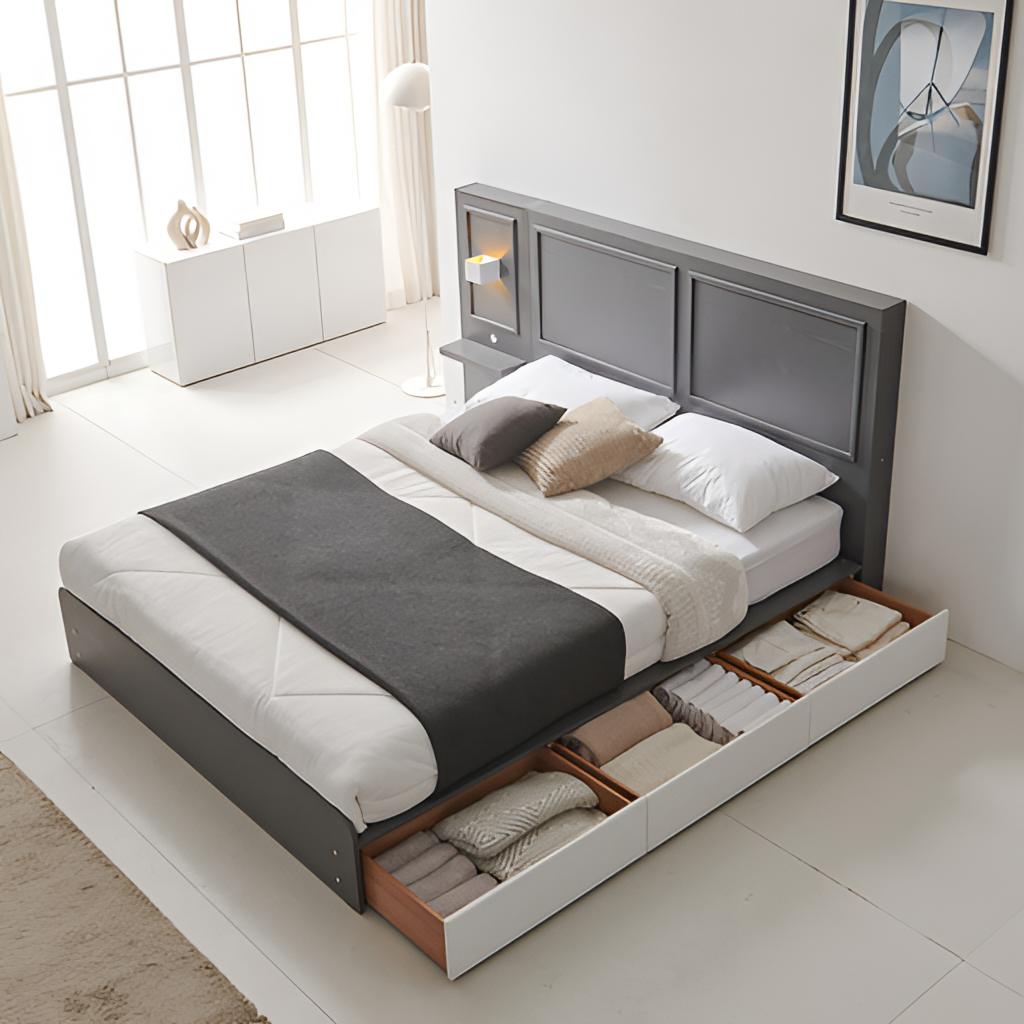
gray wood bed, bedroom, tile flooring, with large square pattern, contemporary, paint wallpaper, with solid pattern